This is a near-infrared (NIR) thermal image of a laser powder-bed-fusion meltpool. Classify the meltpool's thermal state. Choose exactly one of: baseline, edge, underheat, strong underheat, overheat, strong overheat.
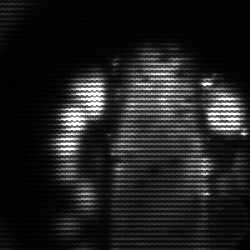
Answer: strong underheat